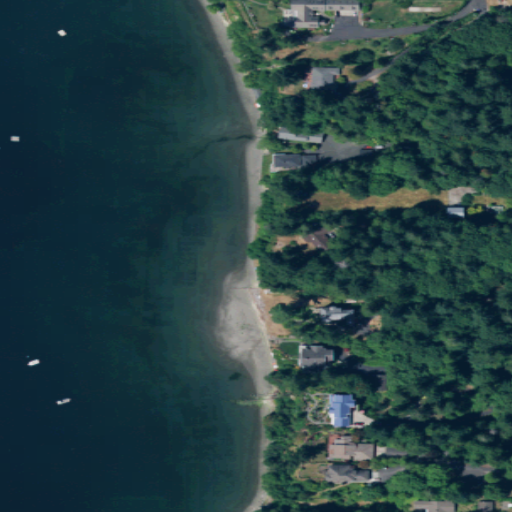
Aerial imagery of beach in Washington named Countryside Beach containing open water, mixed forest, evergreen forest, open development, low intensity development, barren land, herbaceous wetlands, deciduous forest, woody wetlands, and medium intensity development